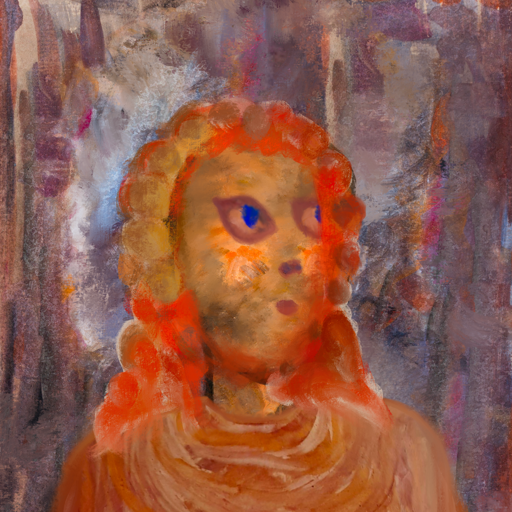
Background: Hypocrite, Head And Neck Side: Gypsy_Queen, Face Side: Mother_And_Son_Mother, Bust: Pious_Lady, Hair Side: Rupkatha, Head Accessory: Blank, Second Necklace: Blank, Necklace: Blank, Baby: Blank